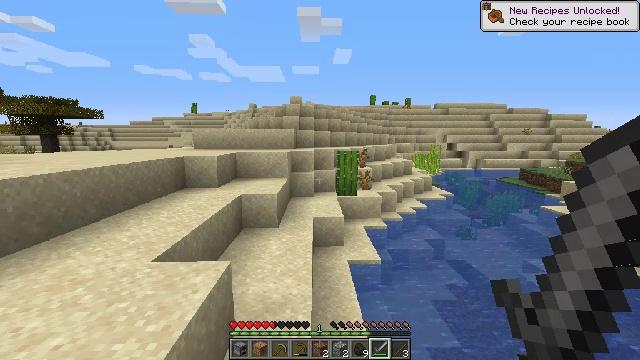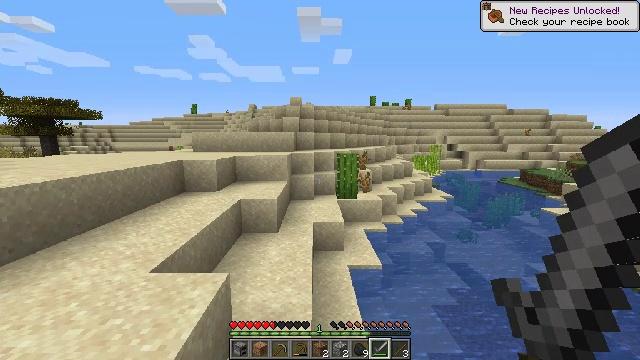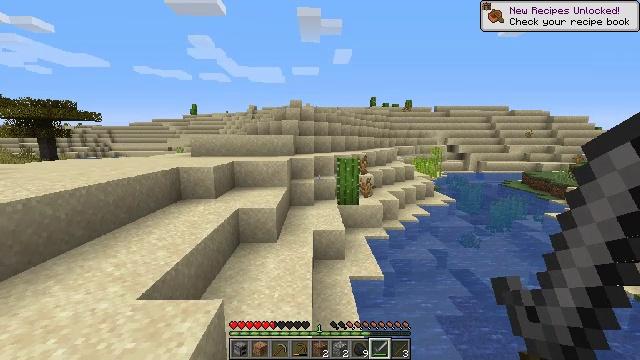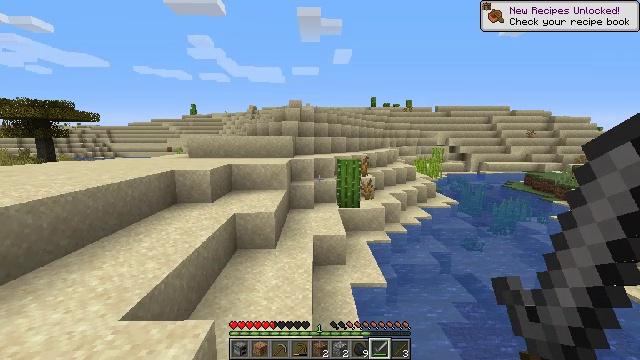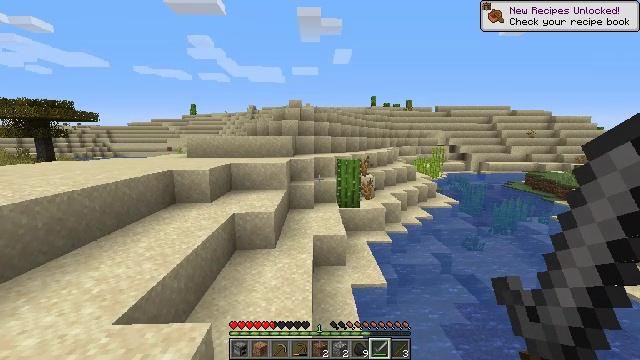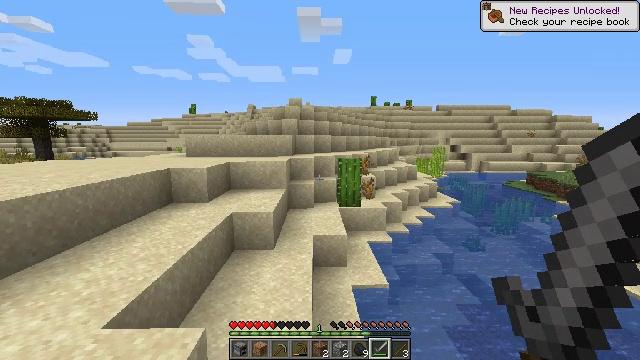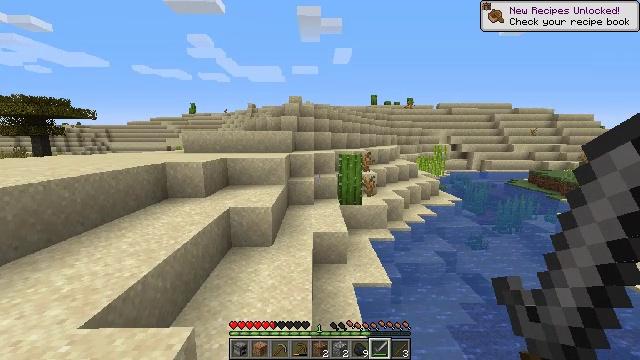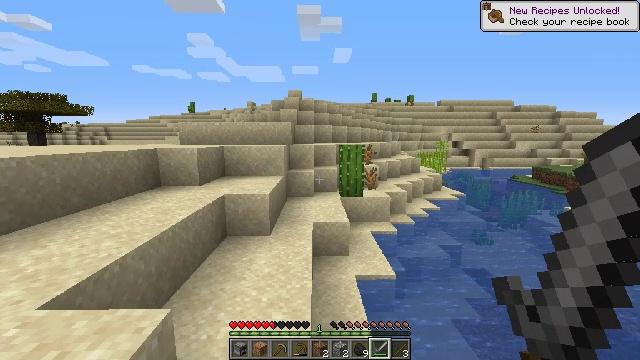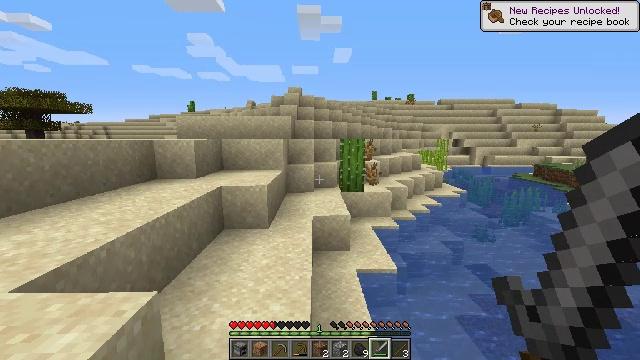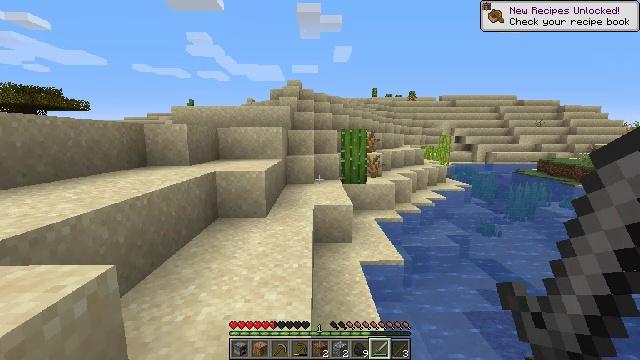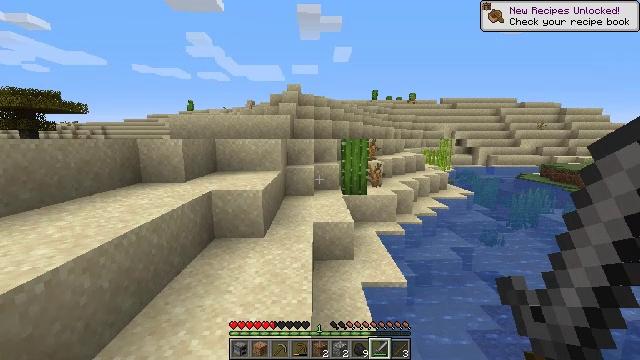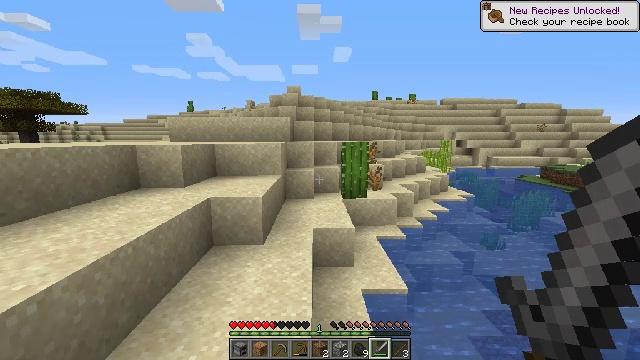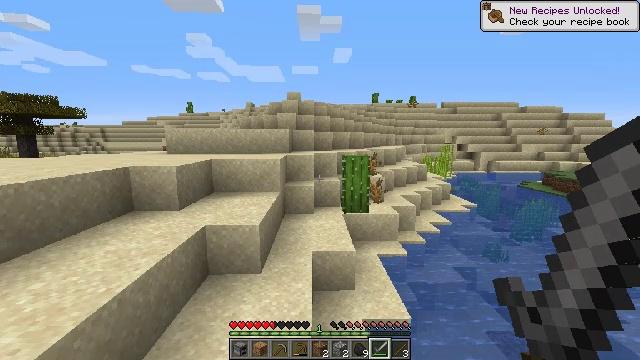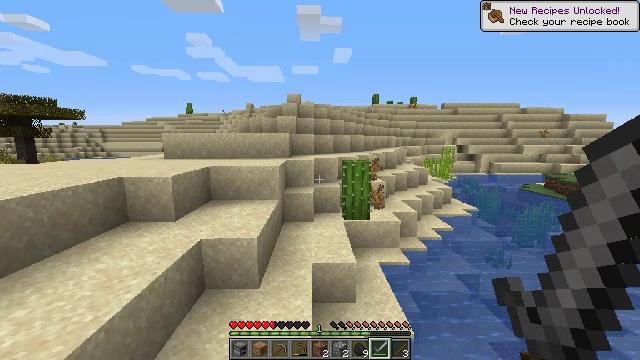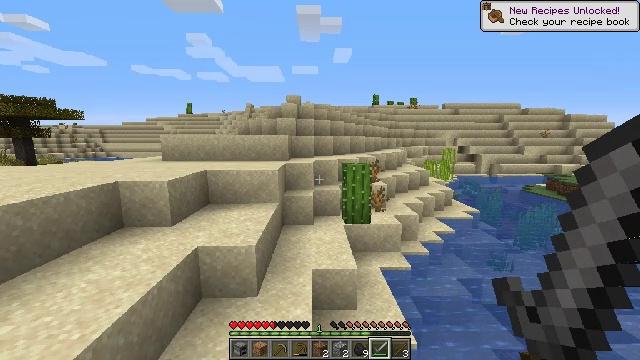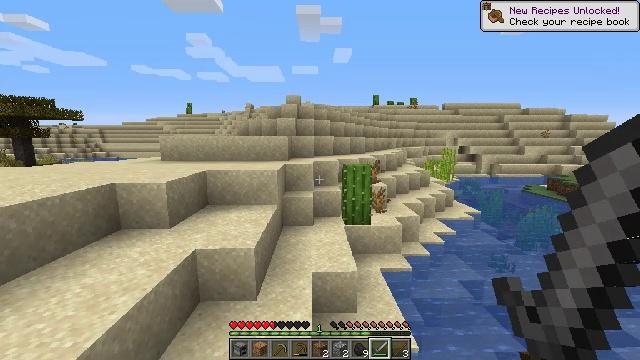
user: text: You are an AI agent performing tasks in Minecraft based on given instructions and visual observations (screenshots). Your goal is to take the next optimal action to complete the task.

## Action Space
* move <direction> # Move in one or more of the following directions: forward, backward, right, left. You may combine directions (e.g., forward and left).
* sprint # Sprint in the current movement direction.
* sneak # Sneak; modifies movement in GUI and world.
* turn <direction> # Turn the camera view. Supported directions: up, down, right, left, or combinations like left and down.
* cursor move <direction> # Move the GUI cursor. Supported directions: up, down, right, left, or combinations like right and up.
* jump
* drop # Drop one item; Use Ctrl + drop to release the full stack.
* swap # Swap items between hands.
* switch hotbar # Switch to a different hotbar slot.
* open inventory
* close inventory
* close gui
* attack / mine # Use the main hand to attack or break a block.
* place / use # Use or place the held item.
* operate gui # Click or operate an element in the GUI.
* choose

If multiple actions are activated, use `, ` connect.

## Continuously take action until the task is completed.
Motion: motion action
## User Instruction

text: Collect the dead bush from dry areas.
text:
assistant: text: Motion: move forward and move left, jump
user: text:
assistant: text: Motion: move forward and move left, jump
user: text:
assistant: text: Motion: move forward and move left, jump
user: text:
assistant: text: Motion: move forward and move left, jump
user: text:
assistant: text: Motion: move forward and move left, jump
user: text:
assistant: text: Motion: move forward and move left, jump
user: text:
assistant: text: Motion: move forward and move left, jump
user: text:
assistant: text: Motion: move forward and move left, jump
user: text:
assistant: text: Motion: move forward and move left, jump
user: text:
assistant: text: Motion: move forward and move left, jump
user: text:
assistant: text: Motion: move forward and move left, jump
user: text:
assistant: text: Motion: move forward and move left, jump
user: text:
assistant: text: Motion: move forward and move left, jump
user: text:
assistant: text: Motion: move forward and move left, jump
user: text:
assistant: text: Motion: move forward and move left, jump
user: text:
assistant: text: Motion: move forward and move left, jump
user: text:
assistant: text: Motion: move forward and move left, jump
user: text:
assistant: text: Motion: move forward and move left, jump
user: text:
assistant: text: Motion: move forward and move left, turn left and up, jump
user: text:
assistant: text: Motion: move forward and move left, turn left and up, jump
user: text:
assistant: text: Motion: move forward and move left, turn left, jump
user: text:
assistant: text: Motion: move forward and move left, turn left, jump
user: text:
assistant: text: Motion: move forward and move left, jump
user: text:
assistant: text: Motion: move forward and move left, jump
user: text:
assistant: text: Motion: move forward and move left, turn right and down, jump
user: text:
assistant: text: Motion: move forward and move left, turn right and down, jump
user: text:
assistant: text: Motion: move forward and move left, turn right, jump
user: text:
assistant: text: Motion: move forward and move left, jump
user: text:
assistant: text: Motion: move forward and move left, turn down, jump
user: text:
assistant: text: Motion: move forward and move left, turn right and down, jump